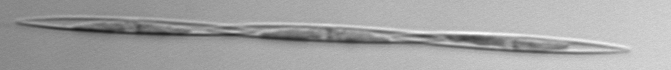
Label: Pseudo-nitzschia